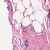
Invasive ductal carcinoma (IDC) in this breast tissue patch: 0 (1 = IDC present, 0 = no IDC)